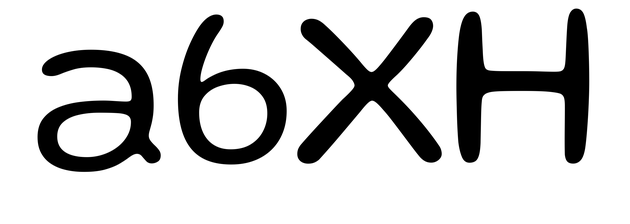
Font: Gluten_Light